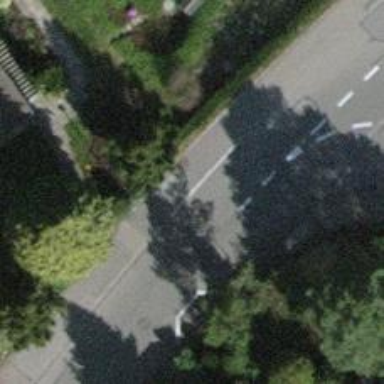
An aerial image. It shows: Raised kerb.